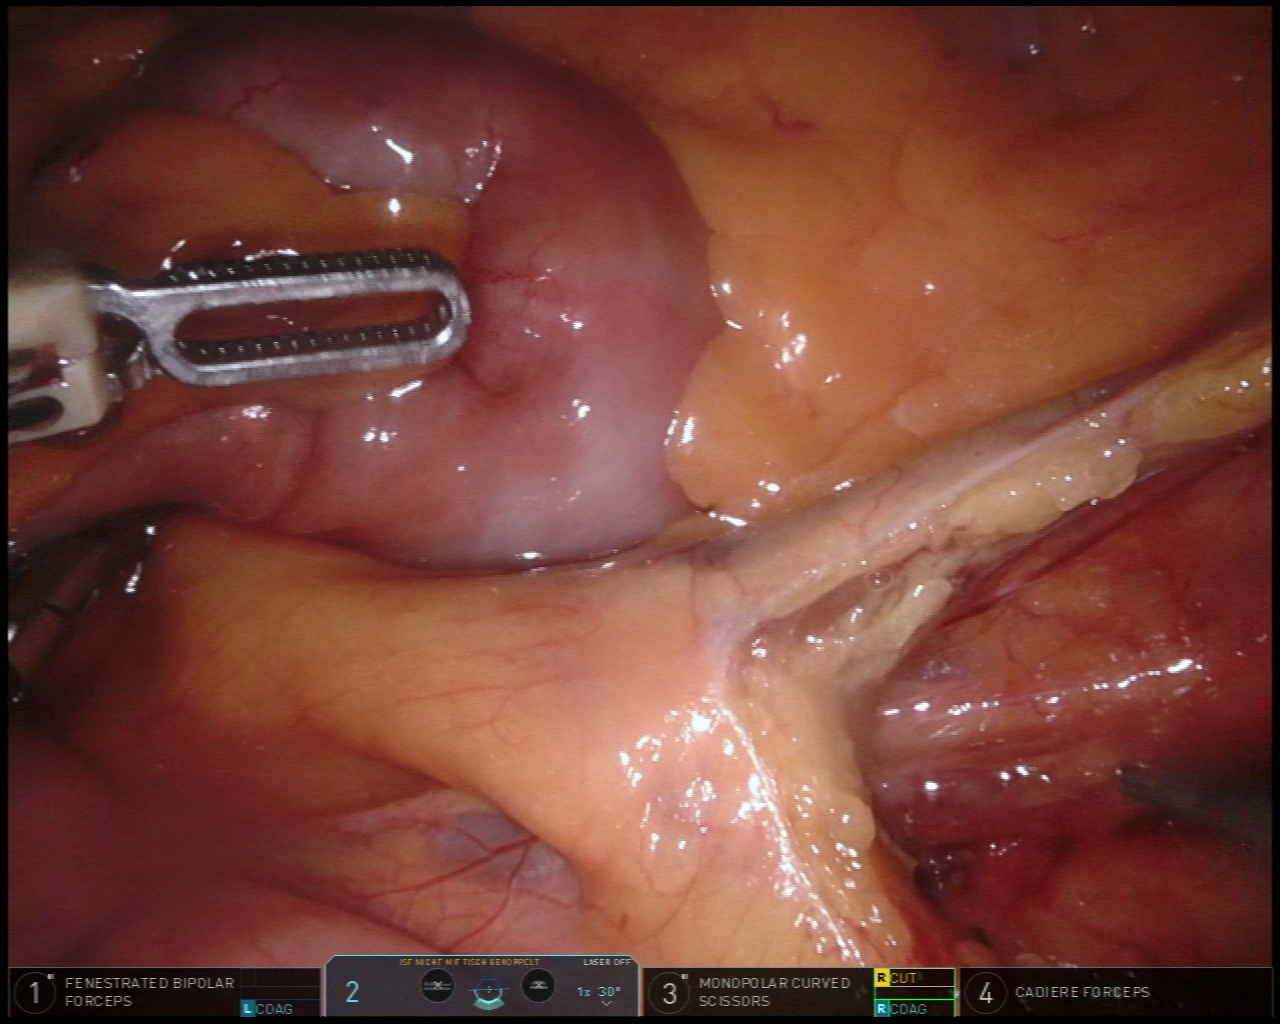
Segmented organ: small_intestine
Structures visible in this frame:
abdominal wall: no
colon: no
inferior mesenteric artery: yes
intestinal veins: yes
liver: no
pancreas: no
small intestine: yes
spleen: no
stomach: no
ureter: no
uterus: no
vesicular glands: no